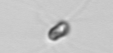
Label: Chaetoceros